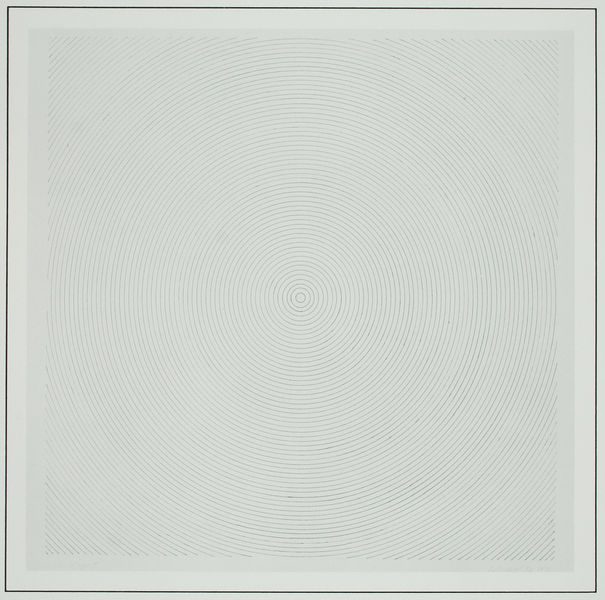
Titel: Circles
Künstler: Sol Lewitt
Institution: (Privatsammlung)
Schlagwörter: weiß, grau, schwarz, blass, rahmen, bild, kreis, rund, abstrakt, fläche, leere, modern, klein, linien, eng, ringe, rechteck, minimalismus, linie, form, kreise, leinwand, zentrum, schnecke, geometrie, konzentrisch, lewitt, quadrat, labyrinth, linse, zirkel, circles, optische täuschung, space, unendlichkeit, sol lewitt, minimal art, vielzahl, endless, hypnotic, jahresringe, spiralr, time, infinity